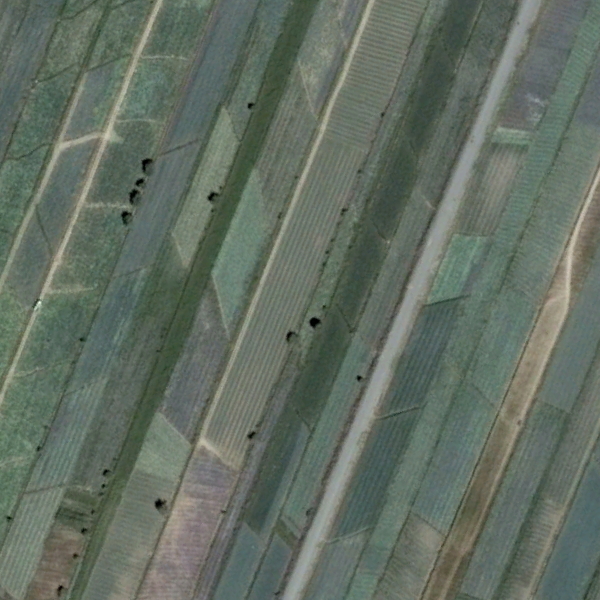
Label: Farmland